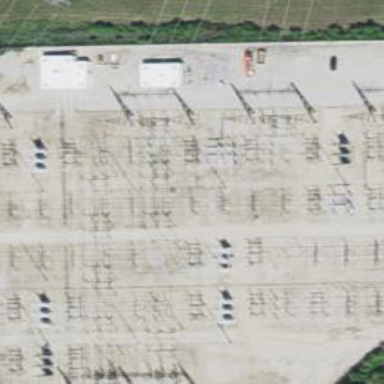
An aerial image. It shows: Switch for power supply.